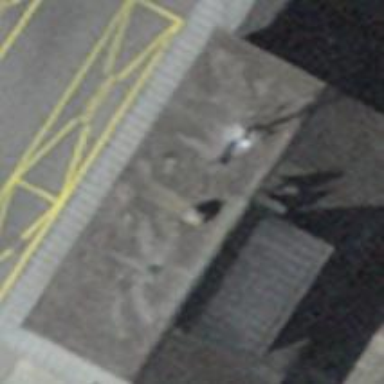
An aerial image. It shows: Post box is visible.